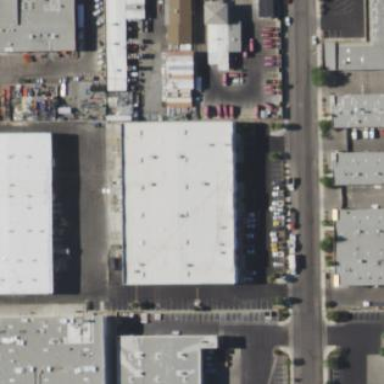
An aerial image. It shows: Warehouse.